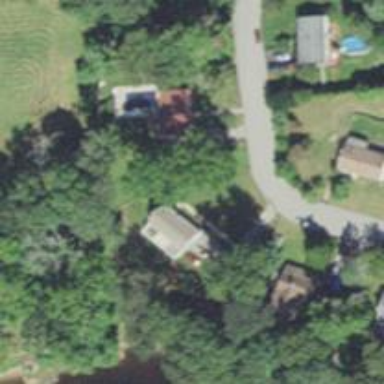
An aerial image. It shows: Residential driveway.